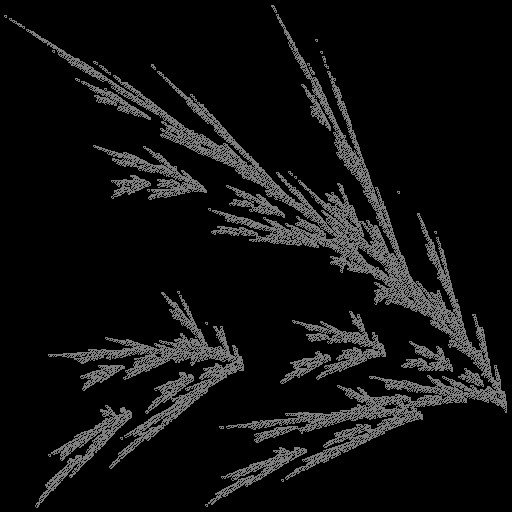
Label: filmyfern